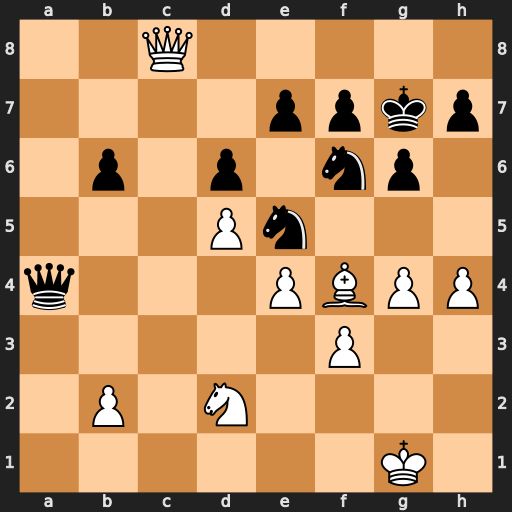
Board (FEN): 2Q5/4ppkp/1p1p1np1/3Pn3/q3PBPP/5P2/1P1N4/6K1
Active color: w
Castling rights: -
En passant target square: -
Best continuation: Bh6+ Kxh6 Qf8#